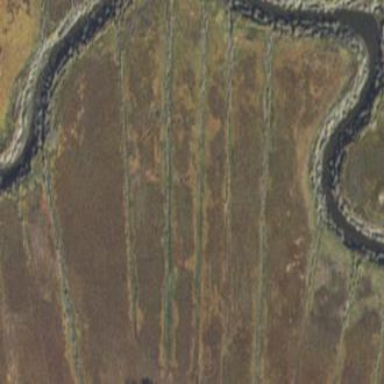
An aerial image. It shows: Farmland with salt marsh hay crops.